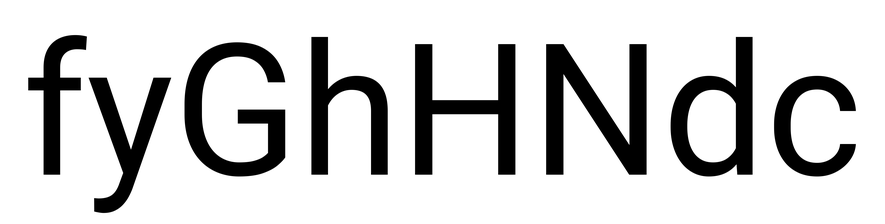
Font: Roboto_Regular